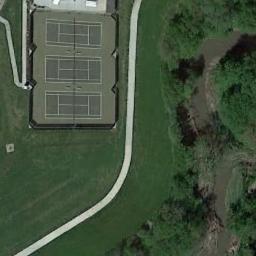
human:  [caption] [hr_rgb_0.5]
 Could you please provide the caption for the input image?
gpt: The tennis courts are surrounded by grass .

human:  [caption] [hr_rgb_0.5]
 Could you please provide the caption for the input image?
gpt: There are two different colors of the tennis court .

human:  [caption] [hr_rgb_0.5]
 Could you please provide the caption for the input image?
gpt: The tennis court is on the grass next to some trees .

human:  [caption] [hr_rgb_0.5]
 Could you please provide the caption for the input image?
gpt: The tennis court is on the grass and a small river is surrounded by trees .

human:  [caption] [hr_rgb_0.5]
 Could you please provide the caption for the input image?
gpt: The tennis courts are on a green meadow .